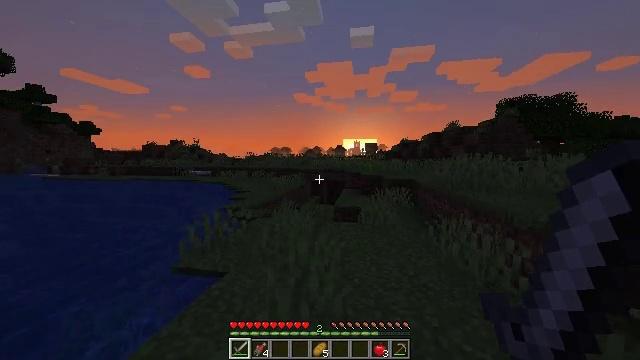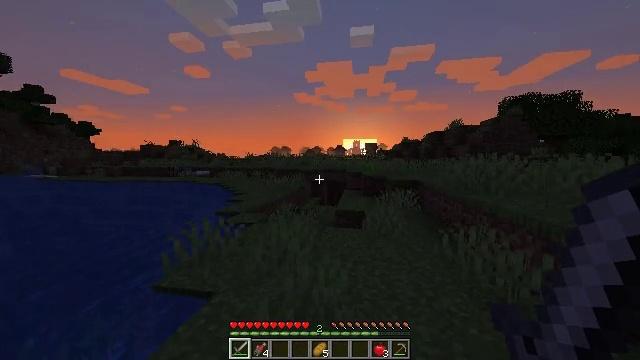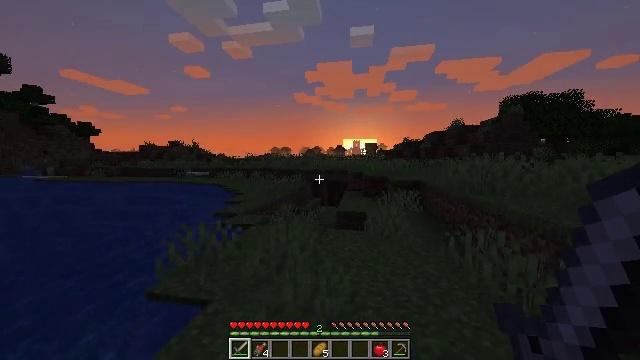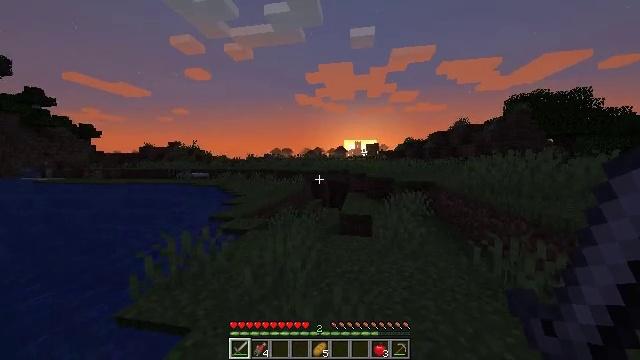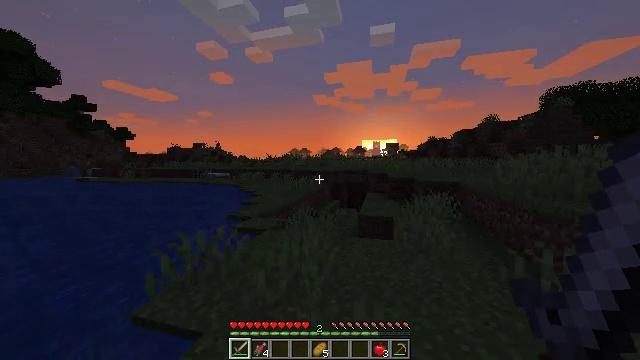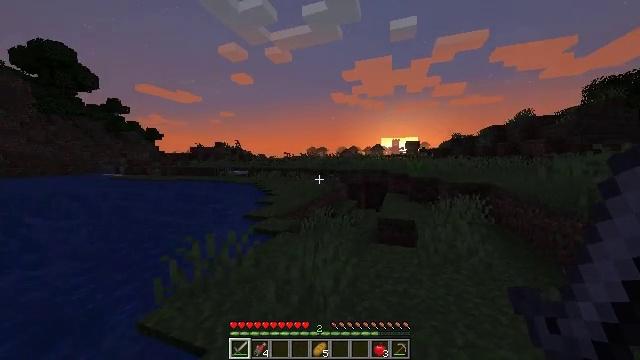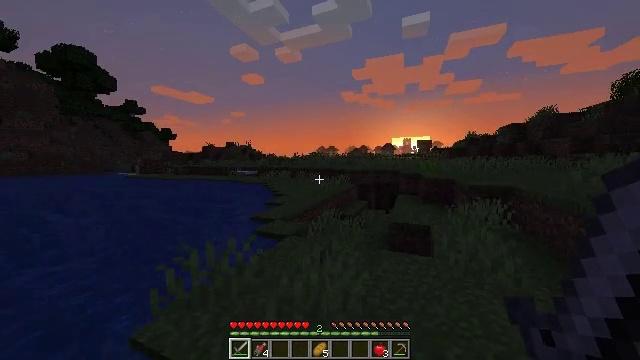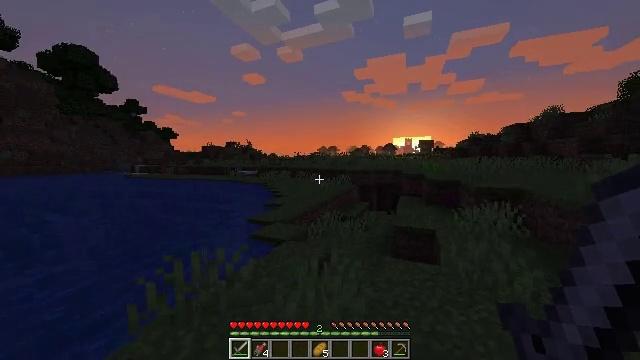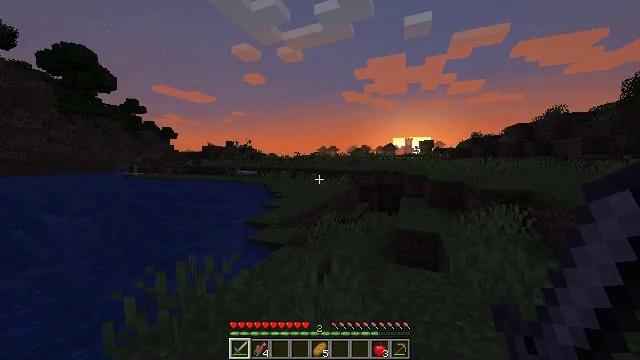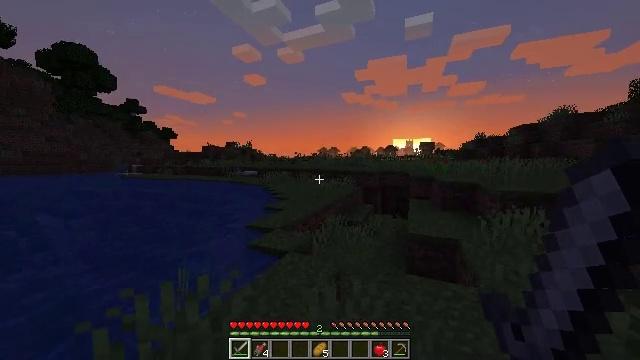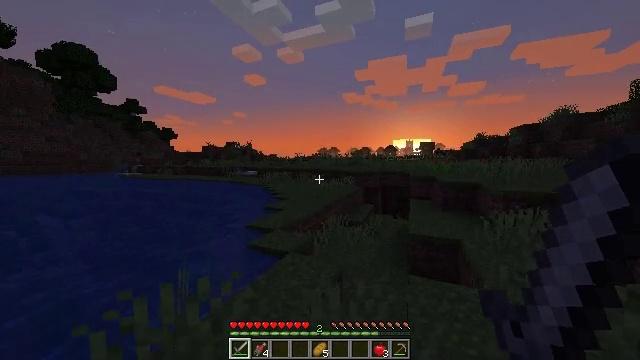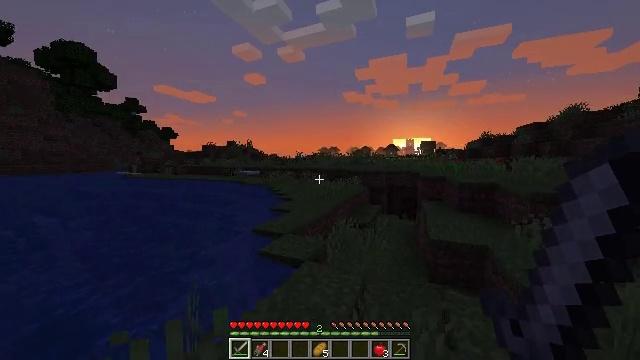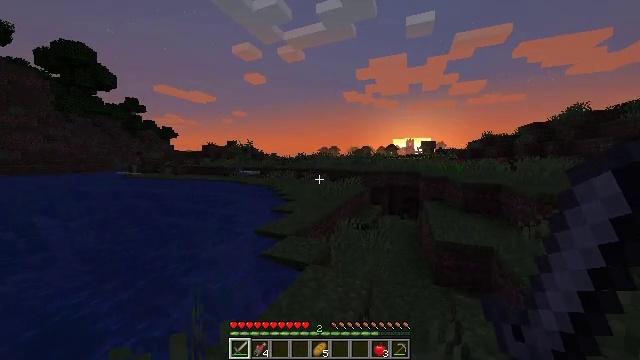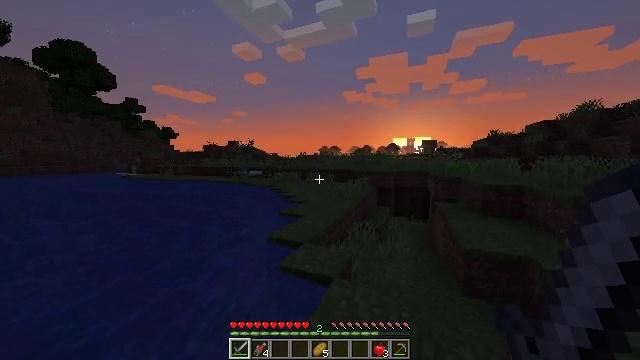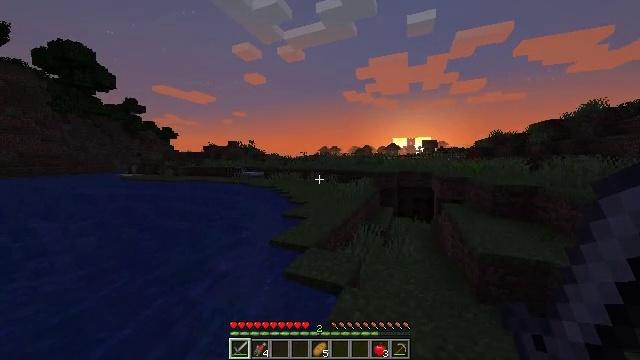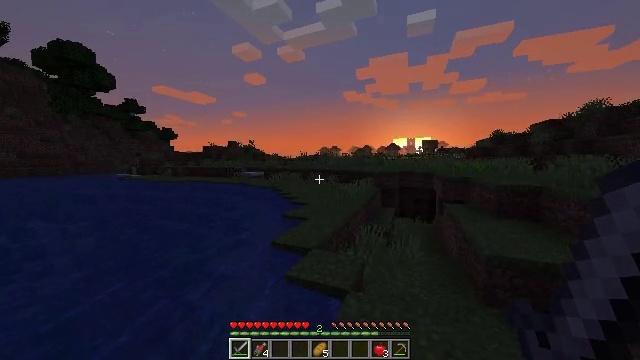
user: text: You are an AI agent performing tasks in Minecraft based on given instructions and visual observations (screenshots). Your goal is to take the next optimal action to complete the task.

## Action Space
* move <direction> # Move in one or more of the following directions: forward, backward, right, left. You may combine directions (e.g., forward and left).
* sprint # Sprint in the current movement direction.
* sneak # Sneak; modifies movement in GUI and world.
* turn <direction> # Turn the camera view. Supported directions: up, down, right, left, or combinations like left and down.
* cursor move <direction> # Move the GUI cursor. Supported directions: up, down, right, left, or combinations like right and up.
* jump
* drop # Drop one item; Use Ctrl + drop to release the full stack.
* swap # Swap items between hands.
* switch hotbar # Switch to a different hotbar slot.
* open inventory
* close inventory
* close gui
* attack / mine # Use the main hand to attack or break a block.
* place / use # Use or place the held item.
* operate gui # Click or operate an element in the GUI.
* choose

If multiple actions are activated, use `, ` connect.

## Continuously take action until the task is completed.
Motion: motion action
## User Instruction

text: Kill the salmon.
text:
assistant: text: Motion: move forward
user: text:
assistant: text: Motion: move forward
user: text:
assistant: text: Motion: move forward
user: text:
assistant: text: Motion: move forward, turn left
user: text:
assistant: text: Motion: move forward, turn left
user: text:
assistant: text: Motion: move forward, turn left
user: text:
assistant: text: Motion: move forward
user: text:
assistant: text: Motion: move forward and move left
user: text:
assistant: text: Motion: move forward and move left
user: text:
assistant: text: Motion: move forward and move left
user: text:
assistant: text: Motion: move forward and move left
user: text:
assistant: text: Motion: move forward and move left
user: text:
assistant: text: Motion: move forward and move left
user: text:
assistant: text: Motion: move forward
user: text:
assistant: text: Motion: move forward
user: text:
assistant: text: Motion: move forward
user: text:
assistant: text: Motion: move forward
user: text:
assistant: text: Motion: move forward
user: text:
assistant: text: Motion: move forward
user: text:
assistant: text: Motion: move forward
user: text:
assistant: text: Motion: move forward
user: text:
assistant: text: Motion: move forward
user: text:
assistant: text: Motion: move forward
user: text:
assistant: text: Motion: move forward, jump
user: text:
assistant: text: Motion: move forward, jump
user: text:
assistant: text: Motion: move forward, jump
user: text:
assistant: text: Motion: move forward, jump
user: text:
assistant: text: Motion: move forward, jump
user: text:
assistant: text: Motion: move forward, jump
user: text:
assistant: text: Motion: move forward, jump